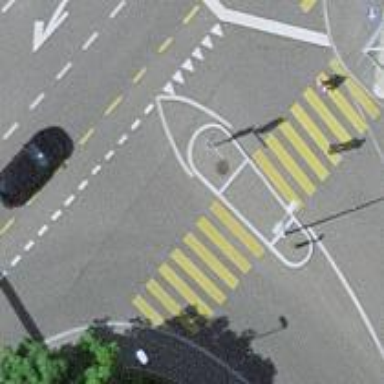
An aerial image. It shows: Crossing with traffic signals.